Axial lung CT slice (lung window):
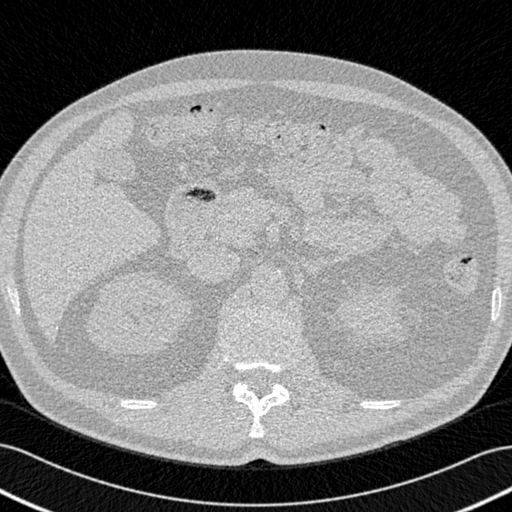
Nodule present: no